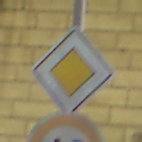
Verkehrszeichen: Vorfahrtsstrasse
Zusatzzeichen unten: Geschwindigkeit60
Umgebung: Outdoor, Urban
Tageszeit: Midday
Wetter: Clear
Licht: Natural
Jahreszeit: NotSpecified
Kontrast: LowContrast